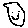
Label: smiley face